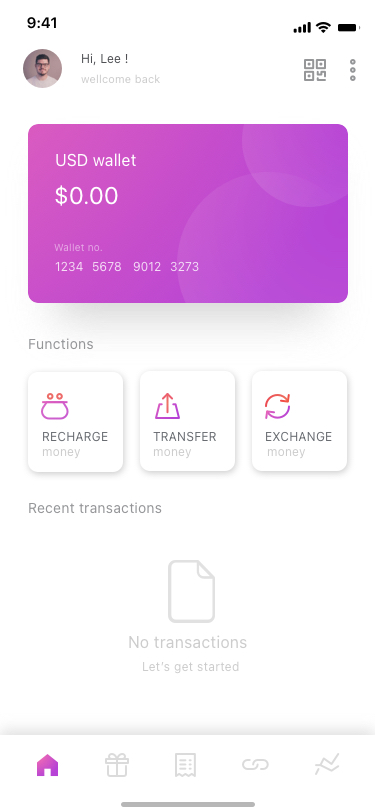
Text in this UI design:
money
EXCHANGE
TRANSFER
money
money
RECHARGE
Wallet no.
5678
9012
3273
1234
$0.00
USD wallet
Hi, Lee !
wellcome back
Functions
Recent transactions
No transactions
Let’s get started